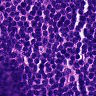
Metastatic tissue present: no